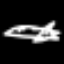
Label: airplane